Aerial crown-view tile of a tropical tree (Barro Colorado Island, Panama), acquired 20241112:
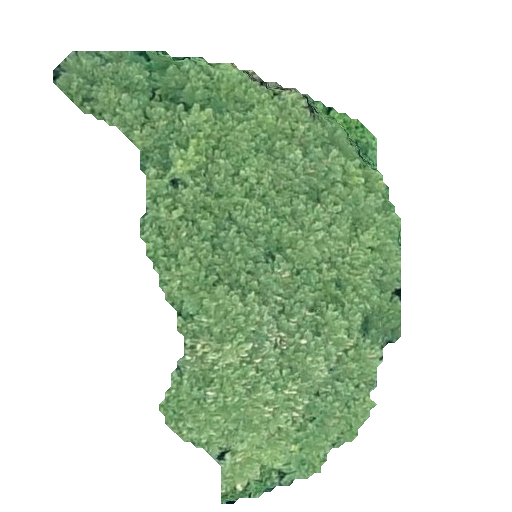
Species: Jacaranda copaia
GBIF accepted scientific name: Jacaranda copaia
Crown area: 143.252 m²